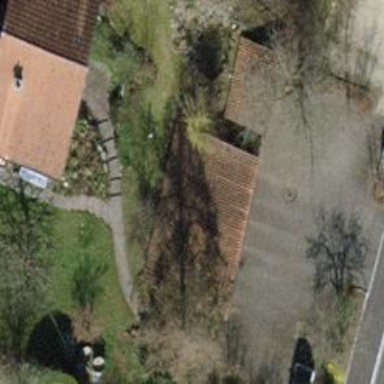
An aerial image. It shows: Garage.